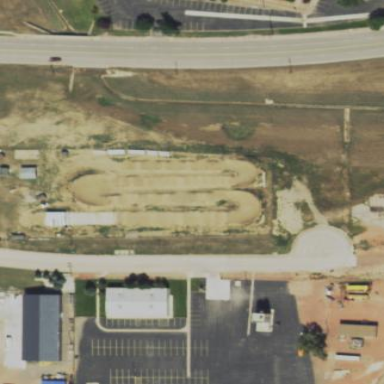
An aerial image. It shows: Dirt track for BMX riding in leisure land area.